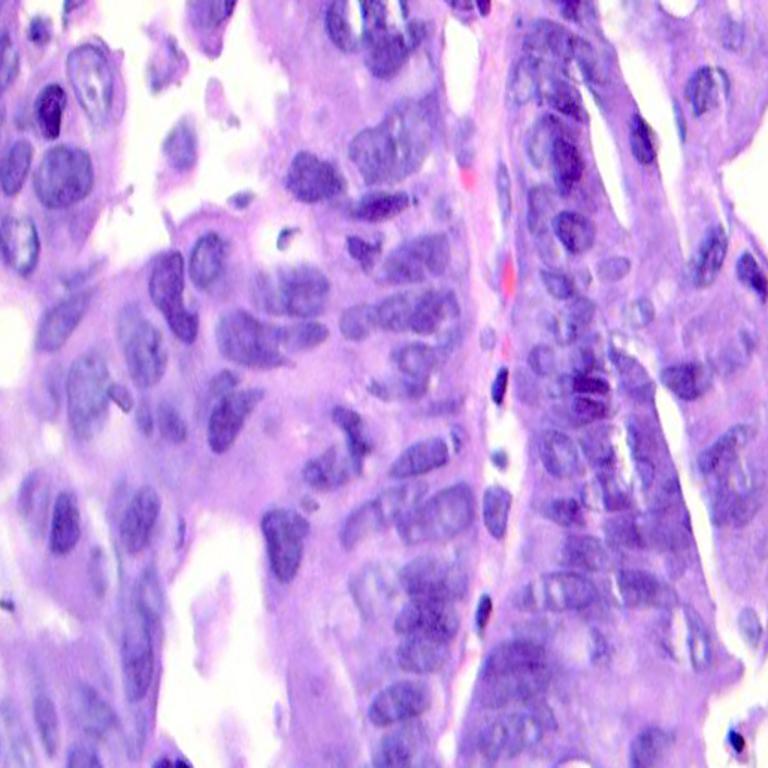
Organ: colon
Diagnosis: adenocarcinomas